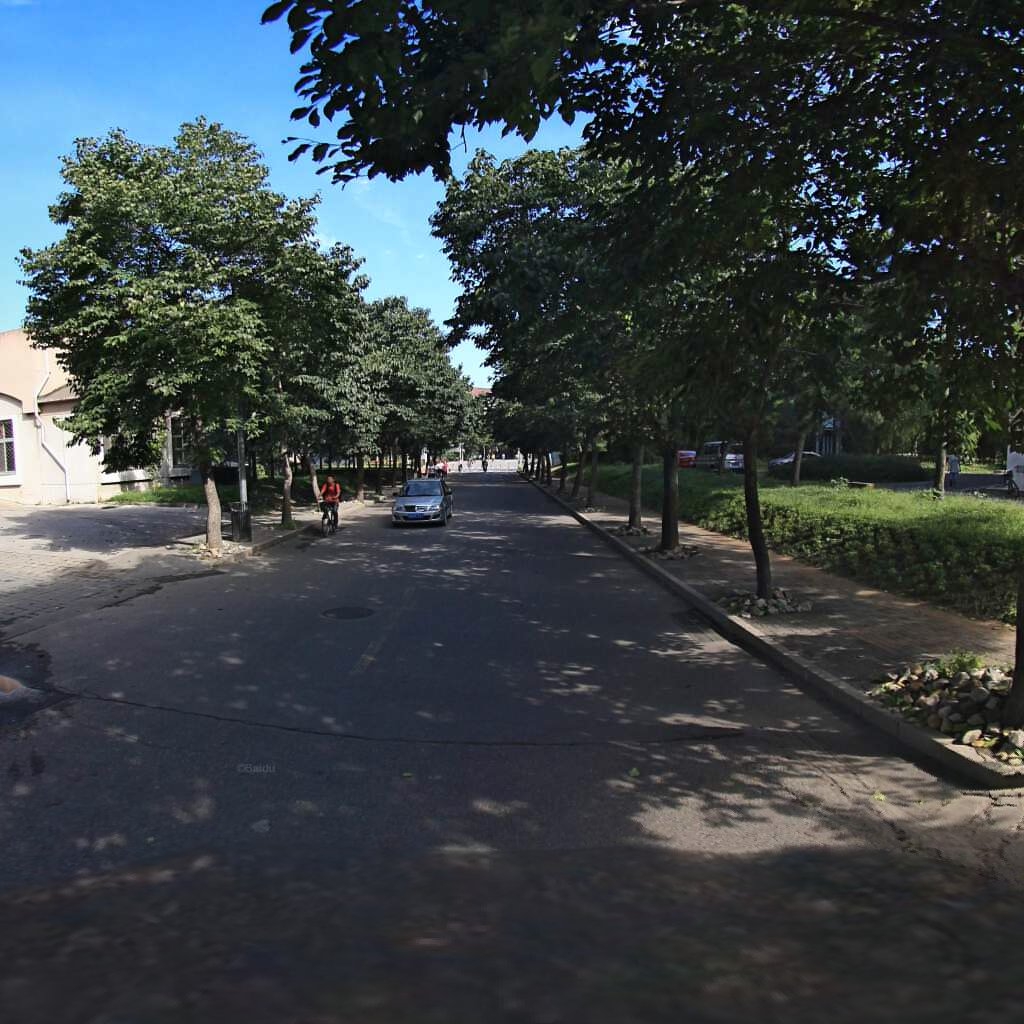
Region: Haidian
Road damage annotations: transverse crack, manhole cover, alligator crack